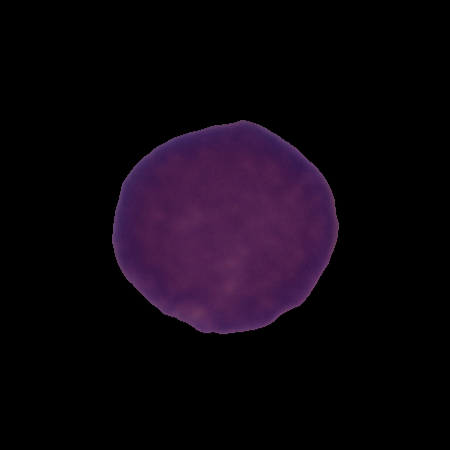
Label: healthy